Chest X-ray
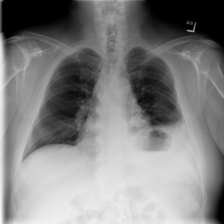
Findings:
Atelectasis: negative
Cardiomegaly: negative
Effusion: negative
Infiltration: negative
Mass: negative
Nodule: negative
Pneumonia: negative
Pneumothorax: negative
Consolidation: negative
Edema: negative
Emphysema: negative
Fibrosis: negative
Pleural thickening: negative
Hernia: negative